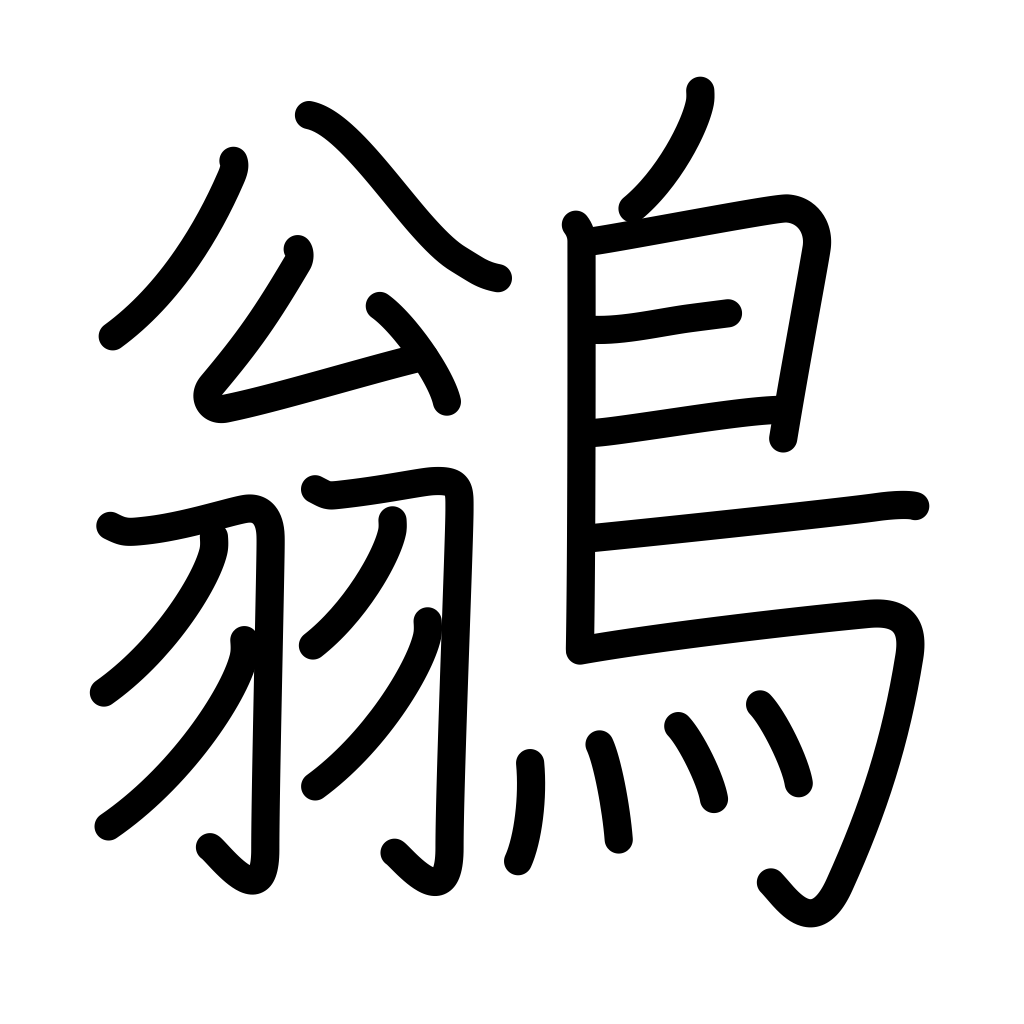
Meaning: crested flycatcher, peewee